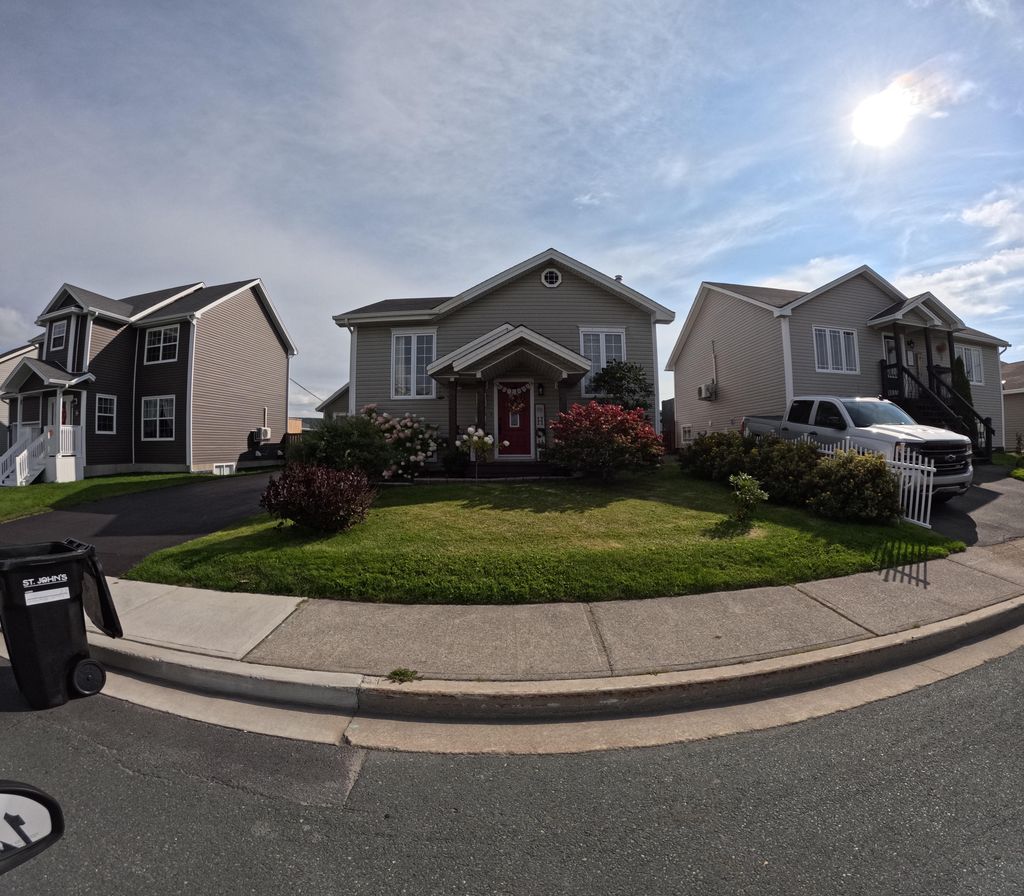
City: st_johns